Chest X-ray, PA view. Patient: 68 years old, sex F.
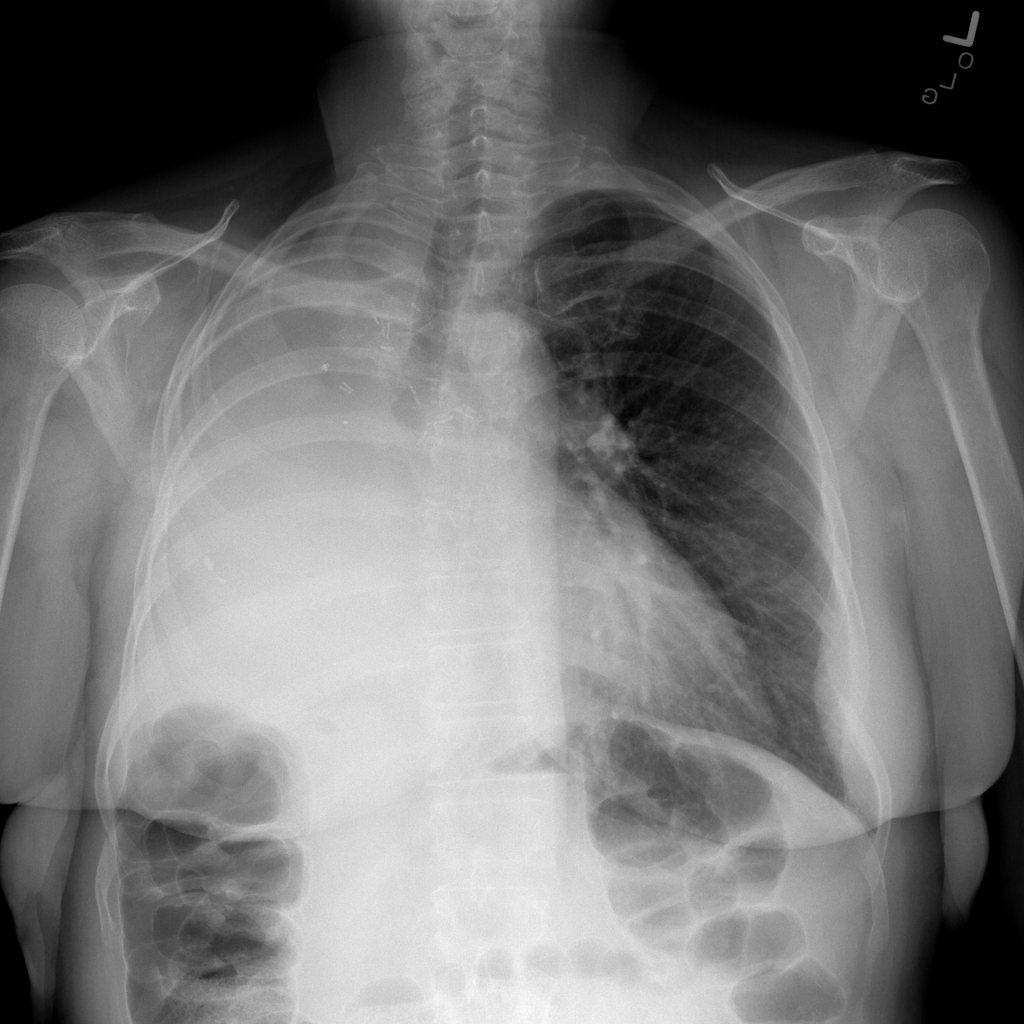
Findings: No Finding